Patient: sex M, age 59
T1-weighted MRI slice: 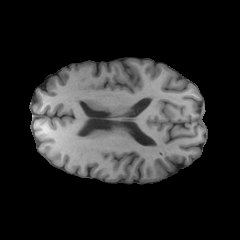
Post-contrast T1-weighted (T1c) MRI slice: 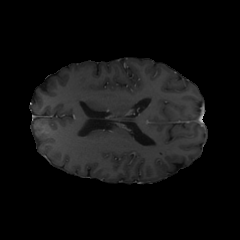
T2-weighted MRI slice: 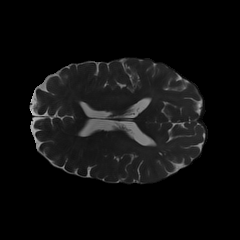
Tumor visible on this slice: no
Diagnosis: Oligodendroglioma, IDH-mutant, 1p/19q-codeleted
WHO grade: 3